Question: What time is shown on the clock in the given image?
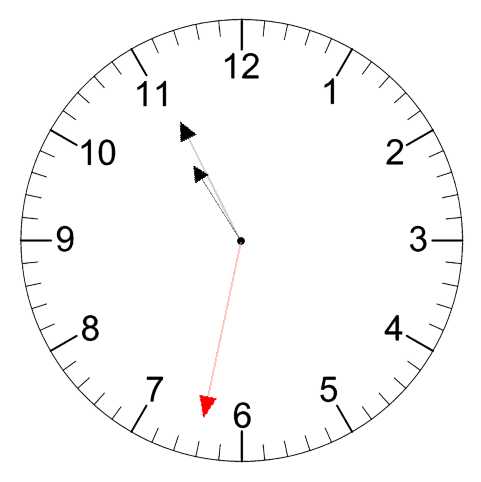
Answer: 10:55:32